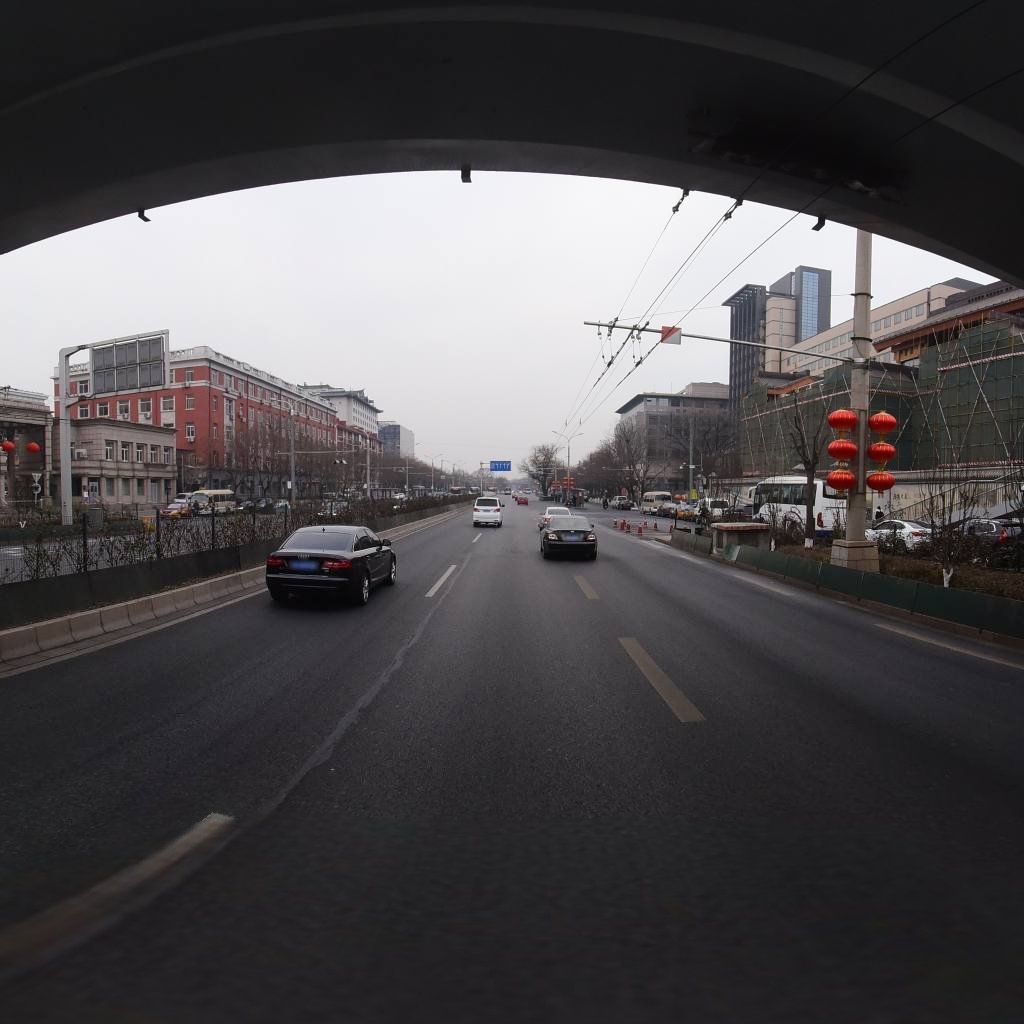
Region: Dongcheng
Road damage annotations: longitudinal patch